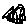
Label: triangle